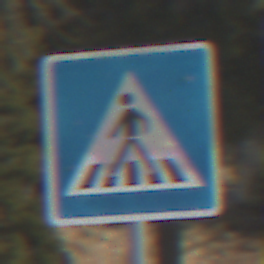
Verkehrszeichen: FussgaengerueberwegRechts
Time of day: Midday
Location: Outdoor (Nature)
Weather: PartlyCloudy
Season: NotSpecified
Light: Natural